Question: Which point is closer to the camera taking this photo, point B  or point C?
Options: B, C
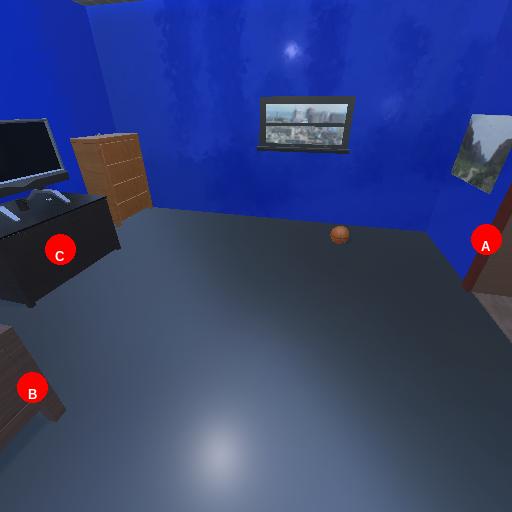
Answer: B